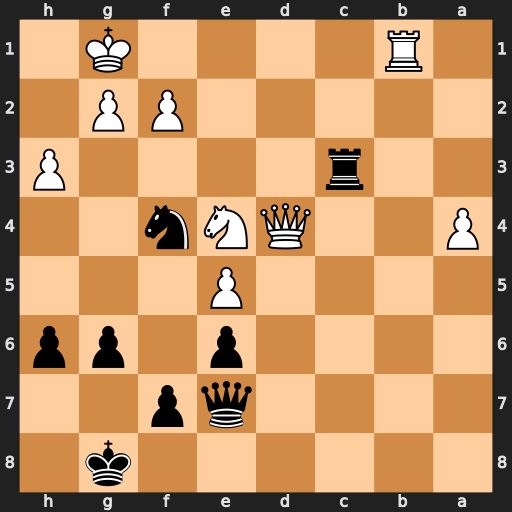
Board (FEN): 6k1/4qp2/4p1pp/4P3/P2QNn2/2r4P/5PP1/1R4K1
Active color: b
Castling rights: -
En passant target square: -
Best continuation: Ne2+ Kh1 Nxd4